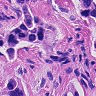
Metastatic tissue present: yes